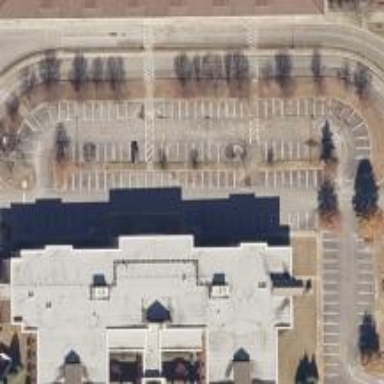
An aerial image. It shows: Parking space.